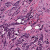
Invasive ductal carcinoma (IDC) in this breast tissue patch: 1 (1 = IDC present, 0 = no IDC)